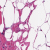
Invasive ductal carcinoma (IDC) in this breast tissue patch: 0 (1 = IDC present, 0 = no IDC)